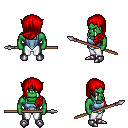
a pixel art fantasy rpg character, male body template, orc, green skin, blue vest, white pants, red left-swept hairstyle, metal boots, spear, four views (front, back, left, right), 2x2 character sprite sheet, small pixel art, hard edges, no anti-aliasing